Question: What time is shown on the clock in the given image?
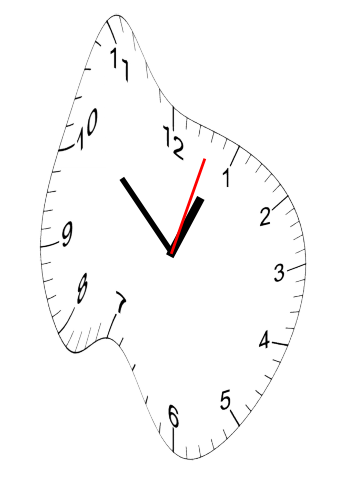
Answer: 12:52:03